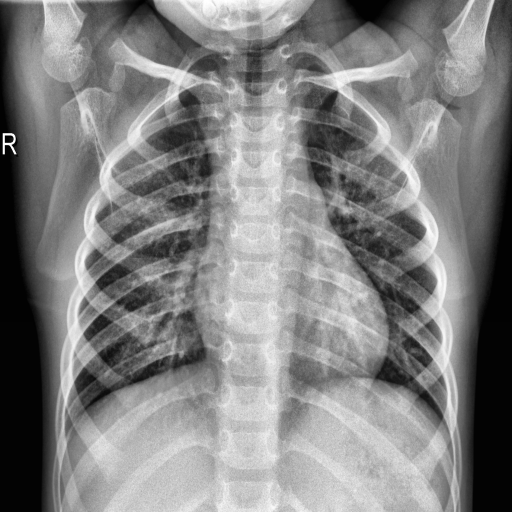
Finding: NORMAL